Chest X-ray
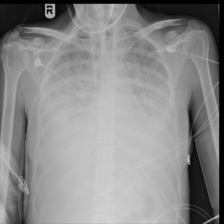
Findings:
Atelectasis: positive
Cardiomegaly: negative
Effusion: positive
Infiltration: negative
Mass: negative
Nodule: negative
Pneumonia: negative
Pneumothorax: negative
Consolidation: negative
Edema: negative
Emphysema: negative
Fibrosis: negative
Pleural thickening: negative
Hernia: negative